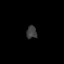
Tissue: prostate
Cell type: Fibroblasts
Senescence score: 0.7852
Nuclear area (px): 135
Mean DAPI intensity: 58.459